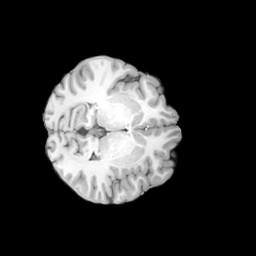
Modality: T1w
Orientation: axial
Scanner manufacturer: siemens
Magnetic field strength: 3 T
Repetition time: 2 s
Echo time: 0.0024 s